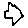
Label: hexagon